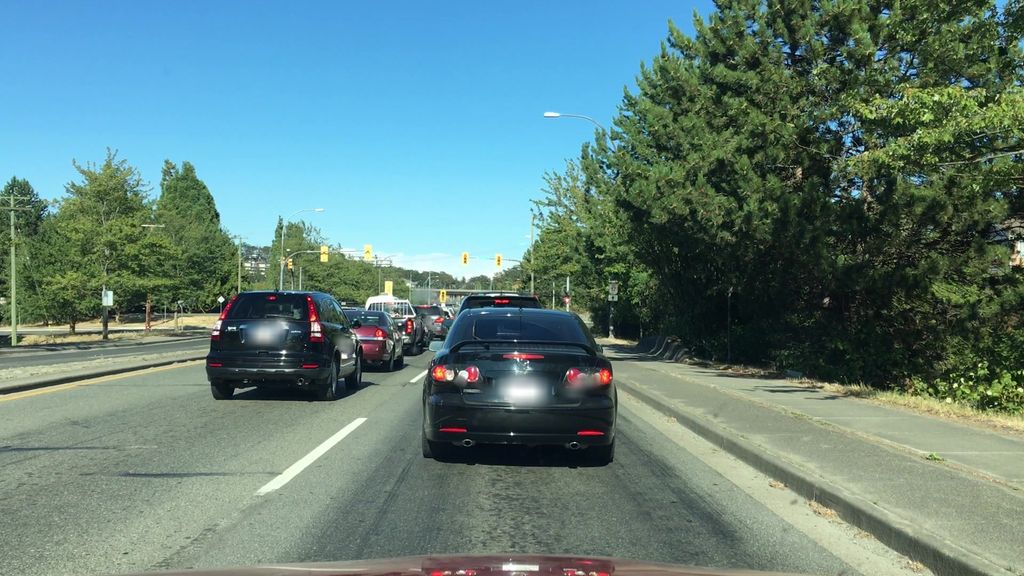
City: victoria